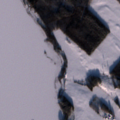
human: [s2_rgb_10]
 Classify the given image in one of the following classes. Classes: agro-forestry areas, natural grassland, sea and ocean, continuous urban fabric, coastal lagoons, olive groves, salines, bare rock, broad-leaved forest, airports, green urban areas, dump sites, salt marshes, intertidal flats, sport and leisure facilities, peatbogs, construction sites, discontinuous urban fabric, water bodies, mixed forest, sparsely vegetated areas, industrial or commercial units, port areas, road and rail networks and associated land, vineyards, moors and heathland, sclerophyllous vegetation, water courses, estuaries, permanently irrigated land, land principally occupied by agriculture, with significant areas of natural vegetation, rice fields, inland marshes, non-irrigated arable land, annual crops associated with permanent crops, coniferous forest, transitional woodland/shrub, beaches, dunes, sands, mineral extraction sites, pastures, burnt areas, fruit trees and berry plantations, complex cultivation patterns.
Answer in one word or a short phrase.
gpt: non-irrigated arable land, coniferous forest, mixed forest, water bodies